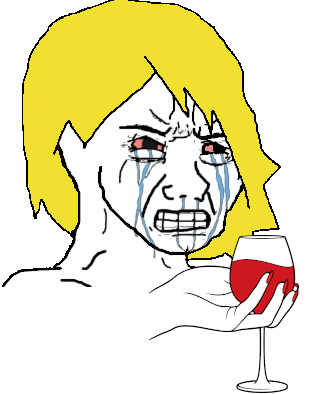
Label: 5_Crying_Wojak